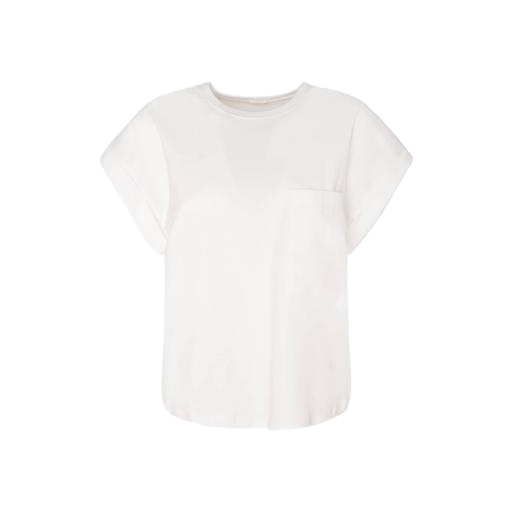
white pocketed t-shirt, white crewneck pocket tee, white roll-sleeve crew tee, white background